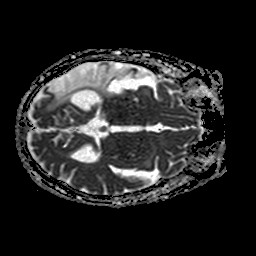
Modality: ADC
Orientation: axial
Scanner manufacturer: philips
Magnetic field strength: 1.5 T
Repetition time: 3.485 s
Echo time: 0.09326 s